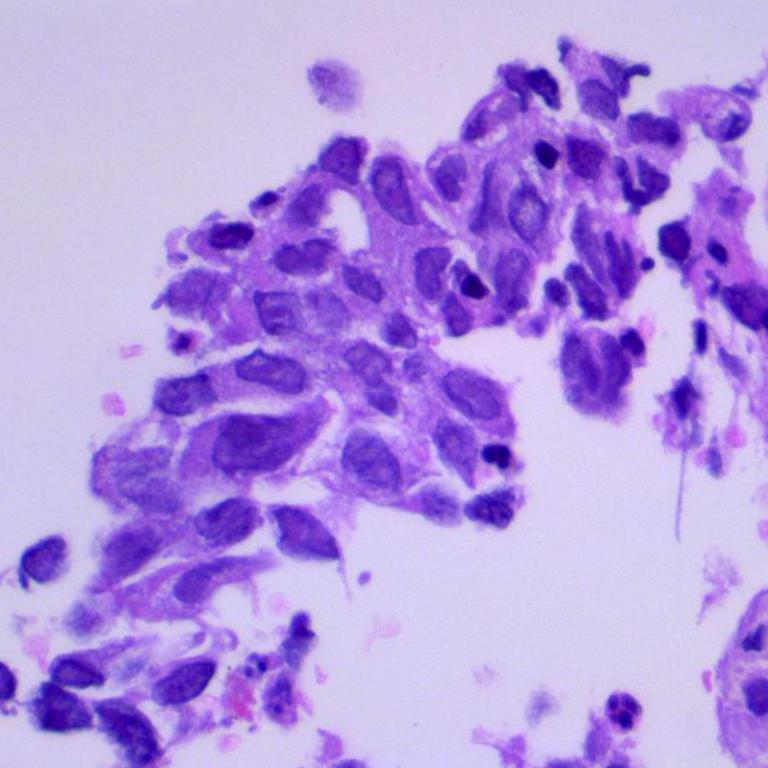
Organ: lung
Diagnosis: adenocarcinomas